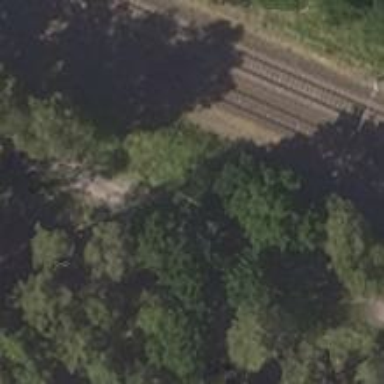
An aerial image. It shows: Track road with grade3 tracktype.